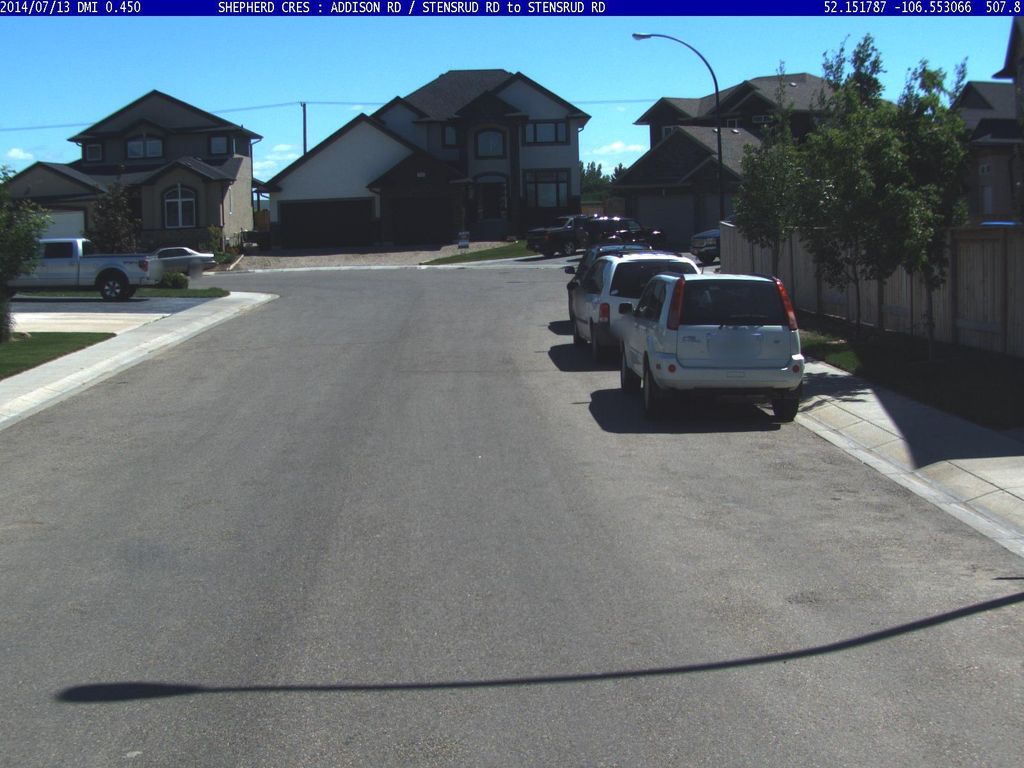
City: saskatoon